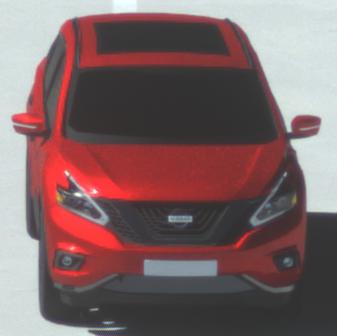
Make: Nissan
Model: Murano
Detailed model: Gen. 3 Z52
Model produced from: 2015
Doors: 5
Color: red
Road condition: dry road
Daytime: morning or afternoon
Contrast: high contrast